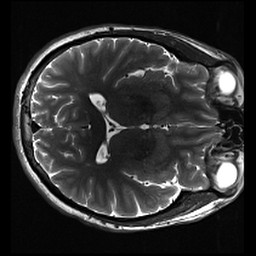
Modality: inplaneT2
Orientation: axial